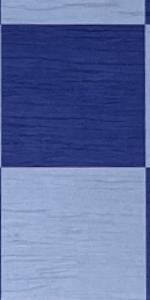
Label: Empty